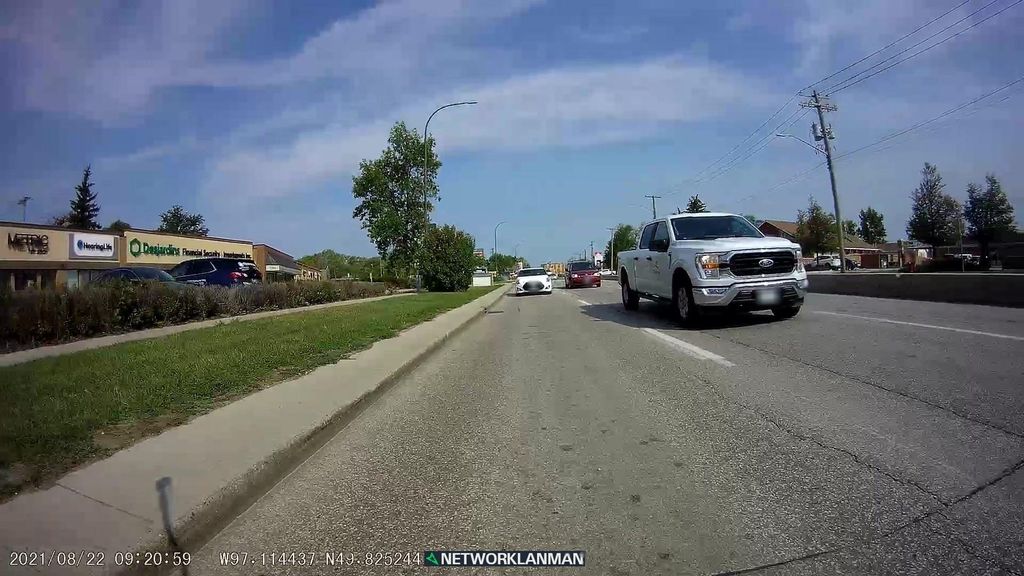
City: winnipeg